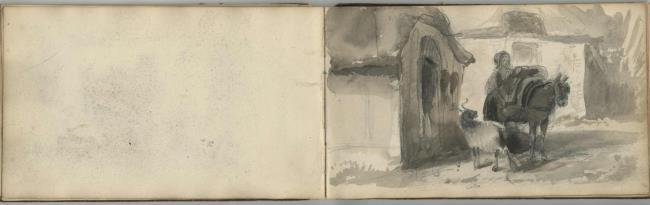
Title: Study of a woman with horse and goat
Artist: Constant Huysmans
Earliest date: 1825
Latest date: 1886
Genre: drawing
Iconography: cattle
Keywords: study sketch, genre, woman, horse, goat, inn, street